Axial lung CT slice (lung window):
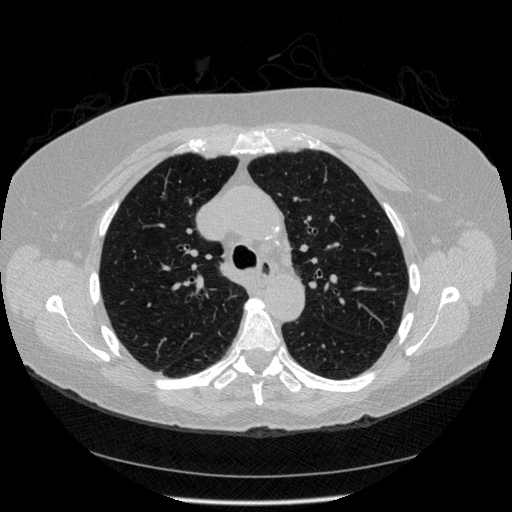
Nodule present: no